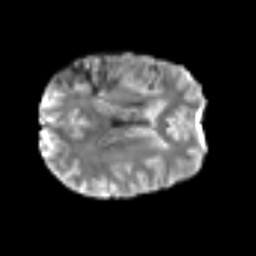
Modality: T2w
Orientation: axial
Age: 63
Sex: male
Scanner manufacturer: siemens
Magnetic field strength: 3 T
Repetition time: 6.1 s
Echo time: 0.101 s